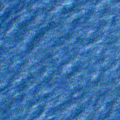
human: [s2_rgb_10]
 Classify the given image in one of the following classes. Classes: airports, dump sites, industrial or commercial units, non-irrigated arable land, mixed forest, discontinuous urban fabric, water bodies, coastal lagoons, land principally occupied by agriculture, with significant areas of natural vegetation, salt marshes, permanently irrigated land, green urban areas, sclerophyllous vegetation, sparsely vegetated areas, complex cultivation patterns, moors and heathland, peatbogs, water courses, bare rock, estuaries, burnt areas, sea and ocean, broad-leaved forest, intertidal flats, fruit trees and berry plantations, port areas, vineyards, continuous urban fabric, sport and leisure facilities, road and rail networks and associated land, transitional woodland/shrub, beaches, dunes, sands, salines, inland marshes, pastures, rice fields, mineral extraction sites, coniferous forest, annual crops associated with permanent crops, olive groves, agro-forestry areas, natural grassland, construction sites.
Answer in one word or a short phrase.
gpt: sea and ocean